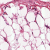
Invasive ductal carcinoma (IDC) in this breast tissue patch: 0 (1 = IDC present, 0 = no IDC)